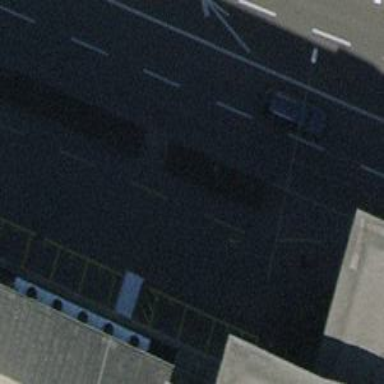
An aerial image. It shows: Asphalt path that serves as sidewalk.